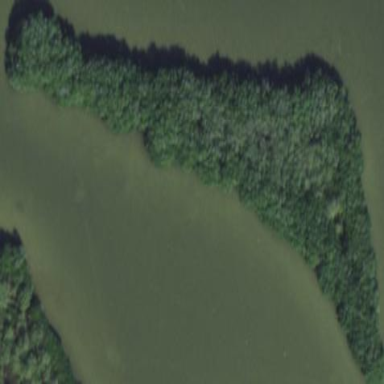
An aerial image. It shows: Beautiful mangrove wetland area.